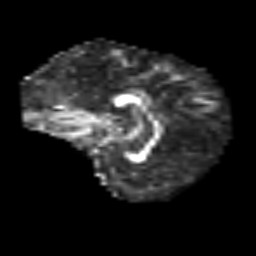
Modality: FA
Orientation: sagittal
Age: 54
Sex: male
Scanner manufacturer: siemens
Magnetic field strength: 3 T
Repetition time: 3.2 s
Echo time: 0.081 s